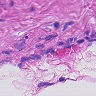
Metastatic tissue present: no